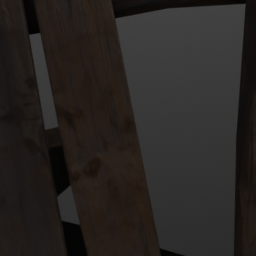
Label: architecture